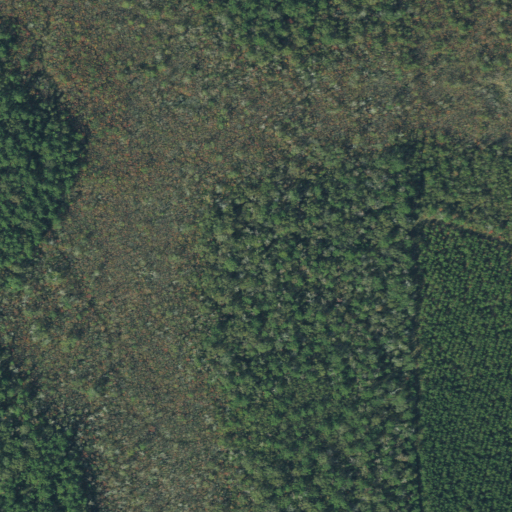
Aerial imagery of plain(s) in Texas named Long Prairie containing only woody wetlands